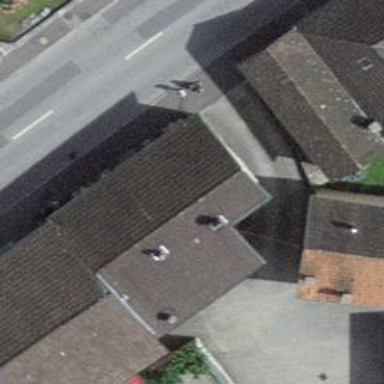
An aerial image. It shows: Restaurant.